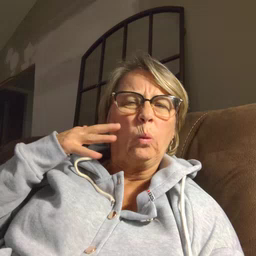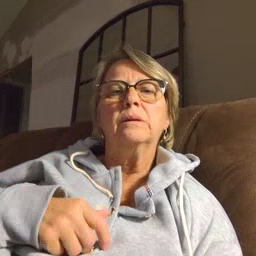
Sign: noisy